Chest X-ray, AP view. Patient: 59 years old, sex F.
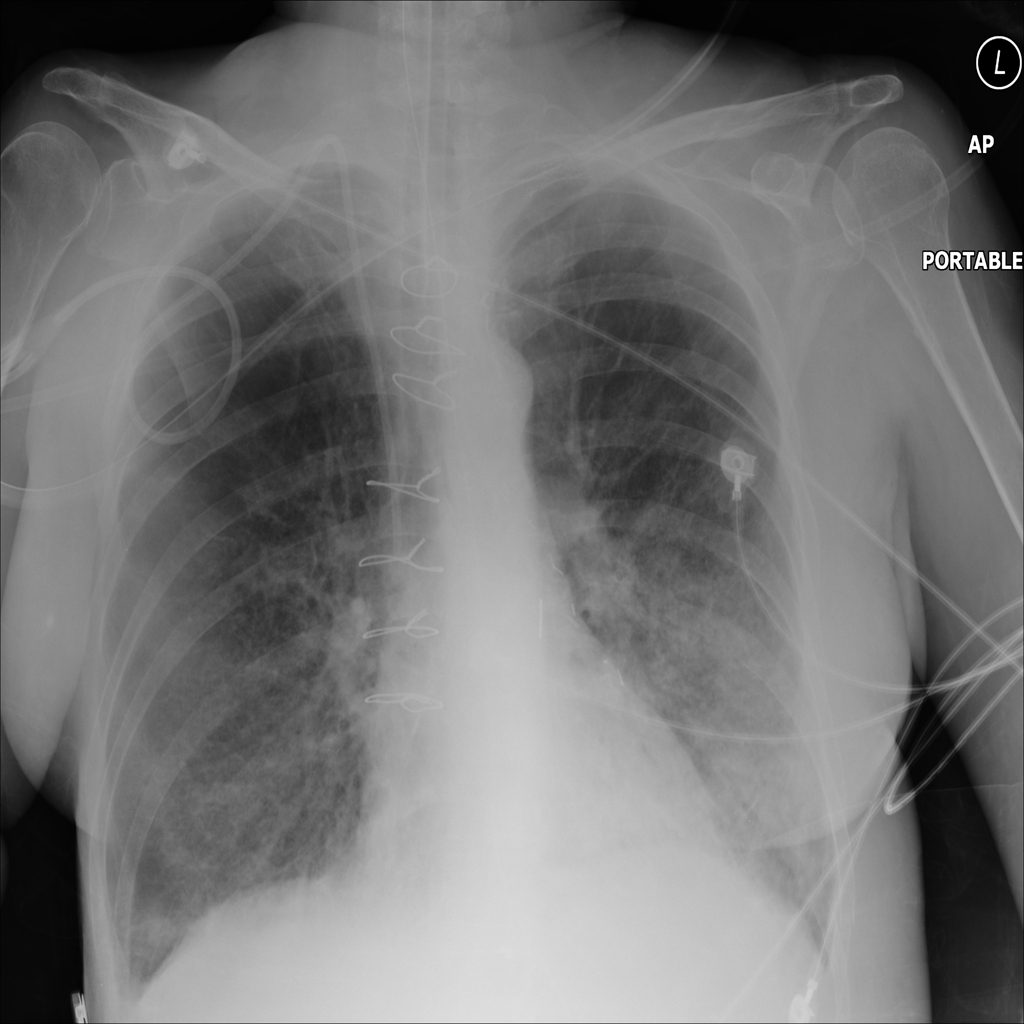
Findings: Nodule